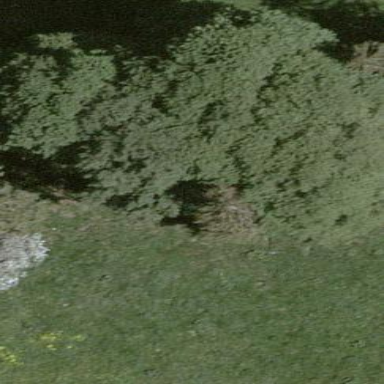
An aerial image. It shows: Forest area.